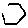
Label: hexagon